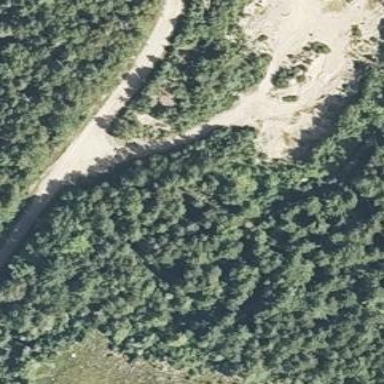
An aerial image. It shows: Quarry area rich in gravel resources.